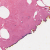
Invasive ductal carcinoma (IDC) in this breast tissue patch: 0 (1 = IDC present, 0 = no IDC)